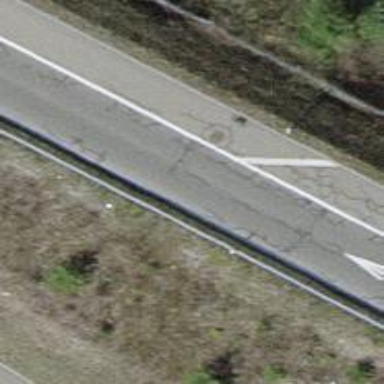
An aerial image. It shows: Motorway link with asphalt surface and embankment.